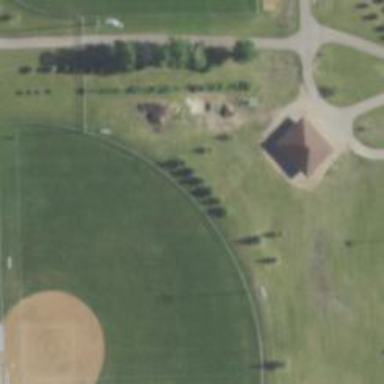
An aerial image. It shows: Softball pitch for leisure sports.